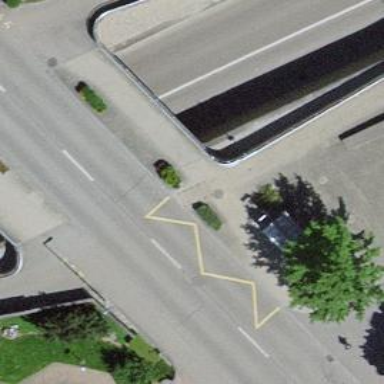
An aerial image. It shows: Public transport stop position.